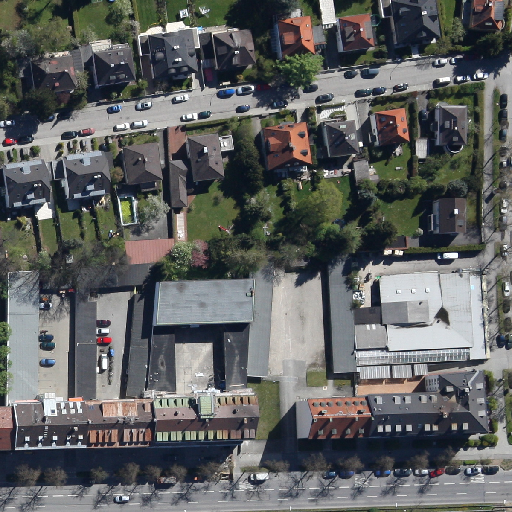
Referring expression: paved road